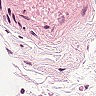
Metastatic tissue present: no